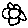
Label: flower